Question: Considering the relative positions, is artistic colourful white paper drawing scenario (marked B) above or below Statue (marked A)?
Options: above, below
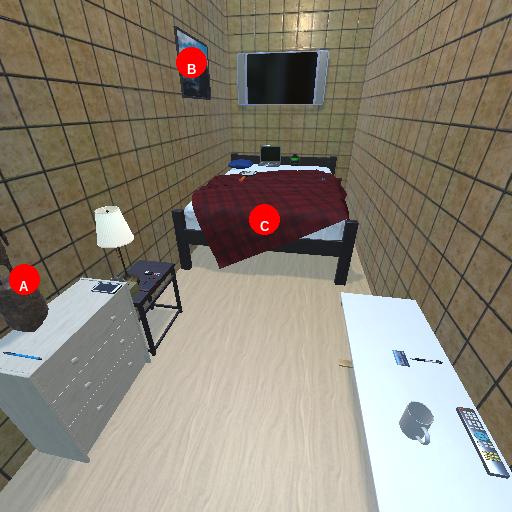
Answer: above